Question: I don't want my whitespace colored like in the below screenshot.
I have the default 'whitespace-mode' turned off.
How can I disable this highlighting?

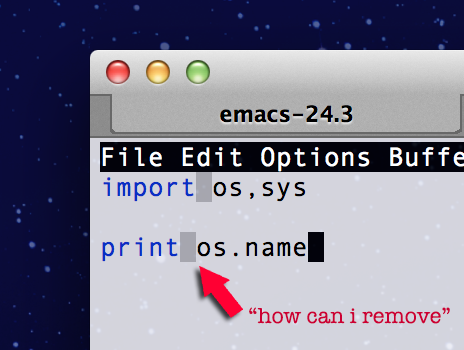
Answer: By the name of the face 'highlight-indent-face', it looks like this is being caused by <URL>, both provided by the same extension.
Check 'C-x m' to see which one is turned on.
Now you can turn it off (more likely stop turning it on automatically in your configuration).